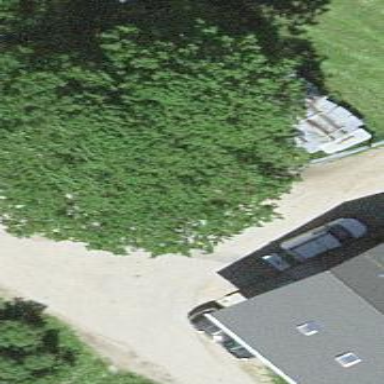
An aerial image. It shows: Garage.